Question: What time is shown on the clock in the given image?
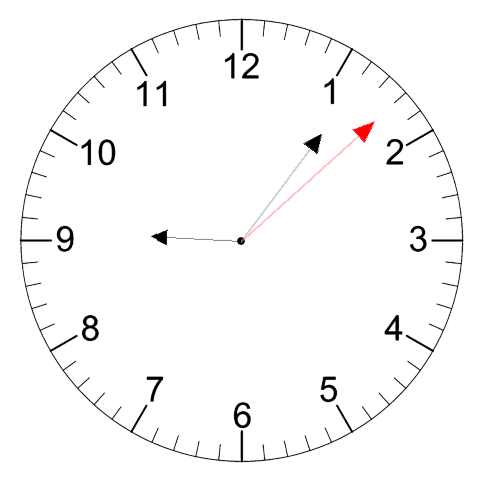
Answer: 09:06:08